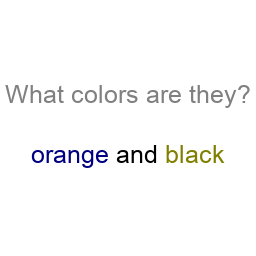
Color: navy, olive
Color name shown: orange, black
Background color: white
Question text color: gray